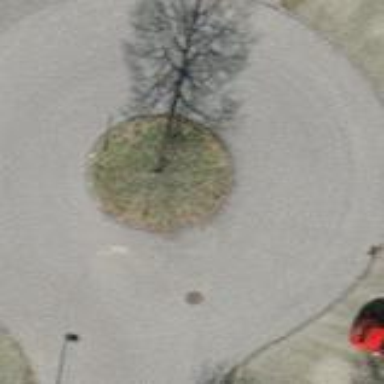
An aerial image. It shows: Residential road with roundabout.